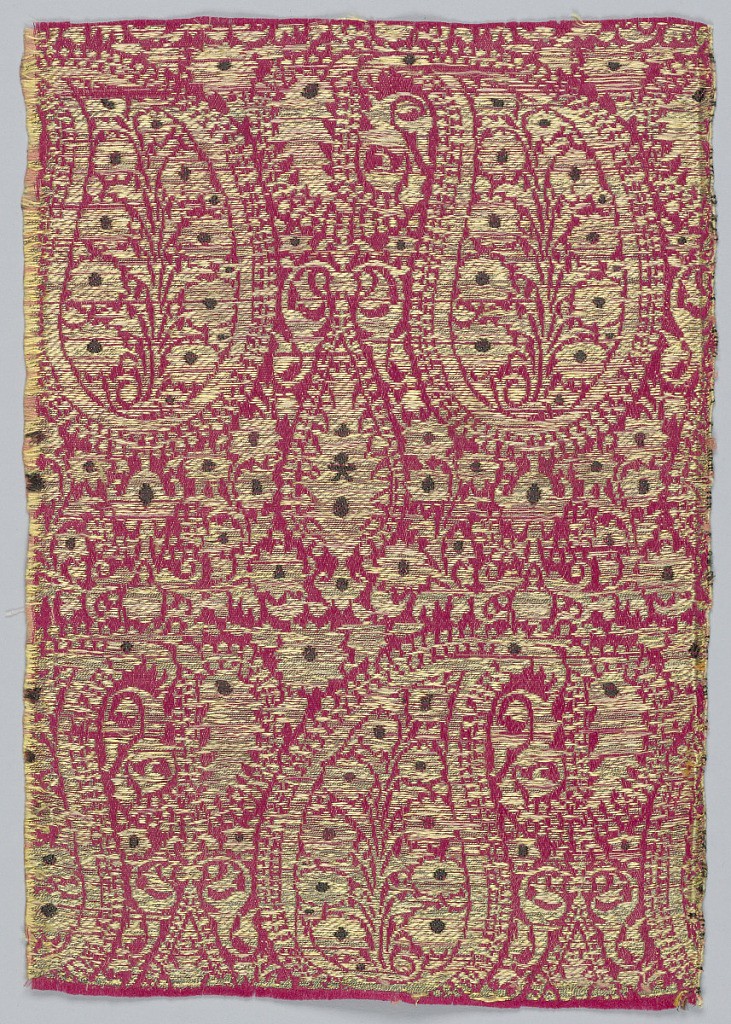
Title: Fragment
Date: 18th century
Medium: silk Technique: weft floats on satin foundation
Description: Closely spaced repeat of 'botehs' facing in alternate direction. In gold and black on magenta.